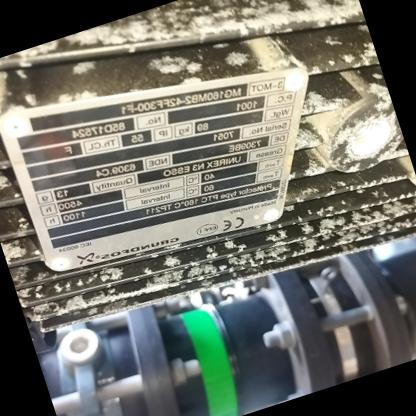
Klasa: tabliczka-znamionowa